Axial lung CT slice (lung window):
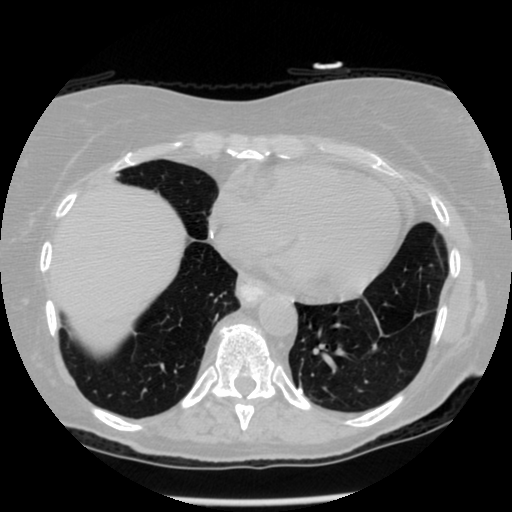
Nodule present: no